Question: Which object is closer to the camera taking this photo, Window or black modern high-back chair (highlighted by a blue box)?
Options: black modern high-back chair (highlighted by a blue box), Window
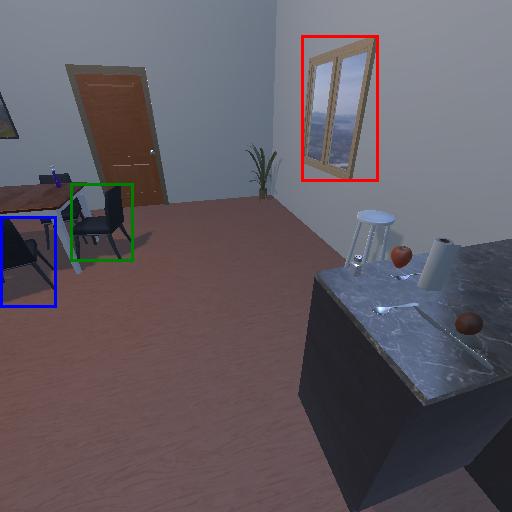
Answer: black modern high-back chair (highlighted by a blue box)